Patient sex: M
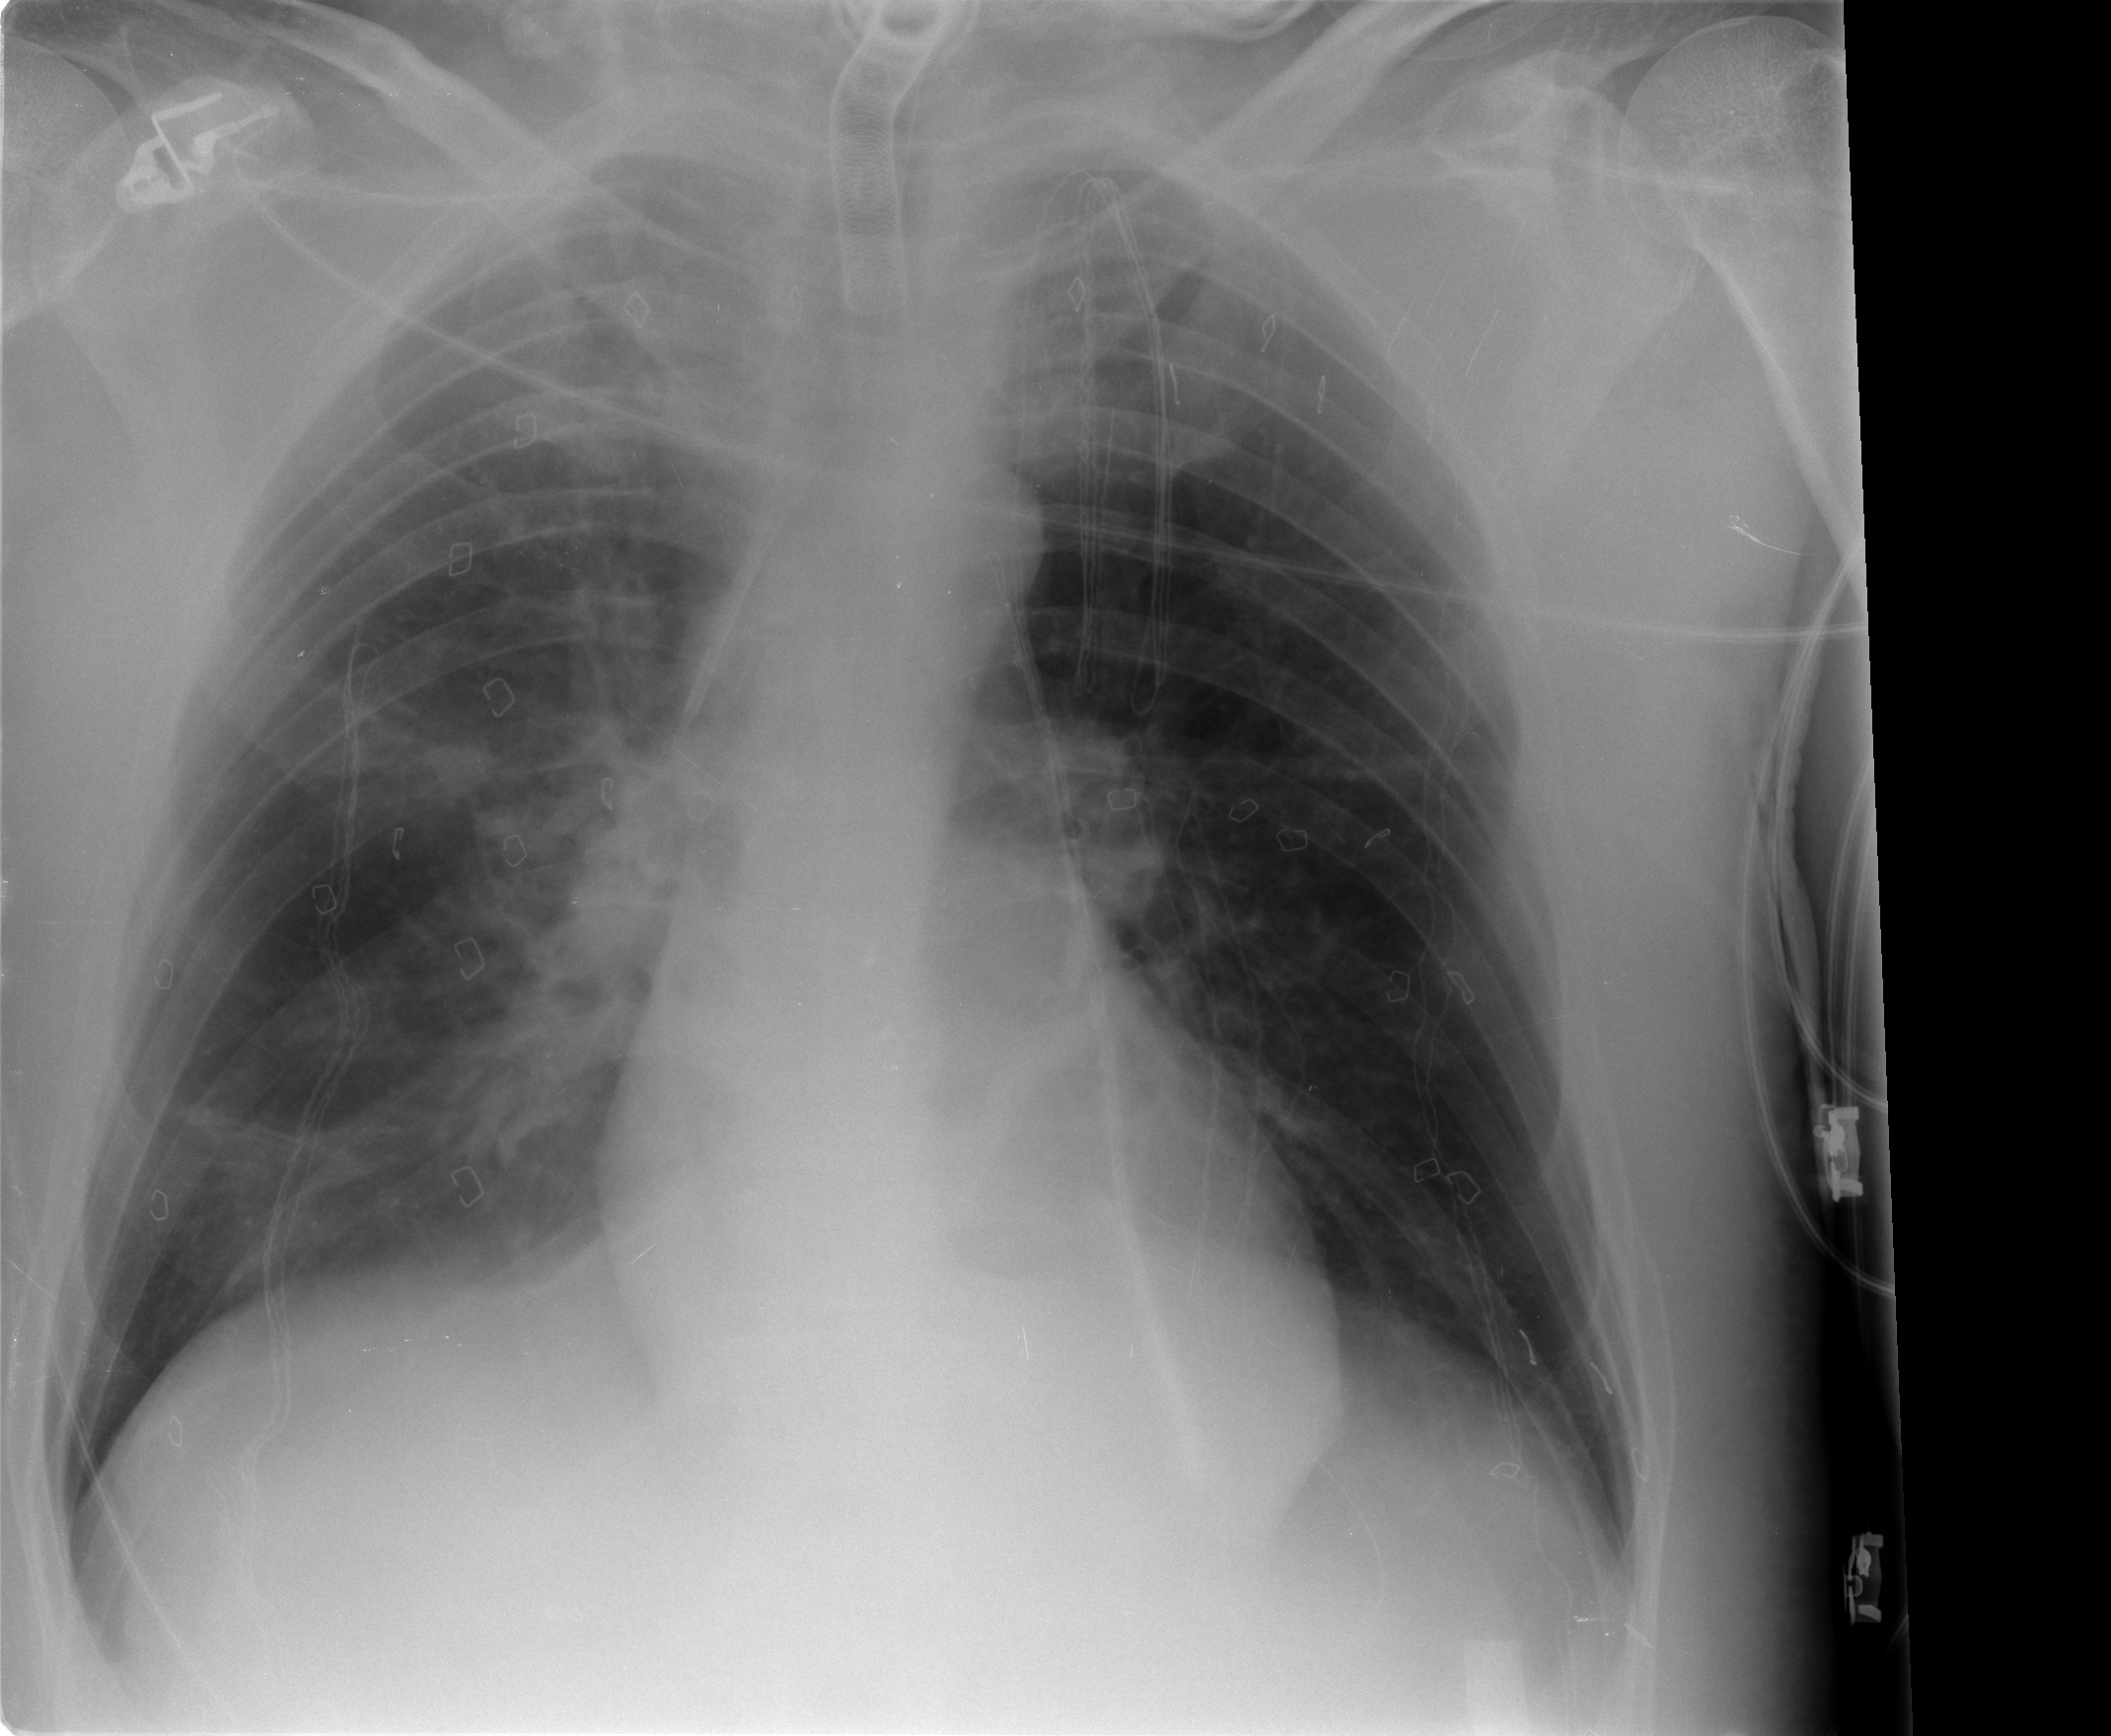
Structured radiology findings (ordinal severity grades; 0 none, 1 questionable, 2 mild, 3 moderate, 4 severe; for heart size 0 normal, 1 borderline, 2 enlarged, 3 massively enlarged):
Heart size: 0
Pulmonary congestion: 0
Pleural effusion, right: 0
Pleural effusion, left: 0
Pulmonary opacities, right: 2
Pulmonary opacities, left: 0
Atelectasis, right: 2
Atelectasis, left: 0